Field crop: maize
Growth stage: 2
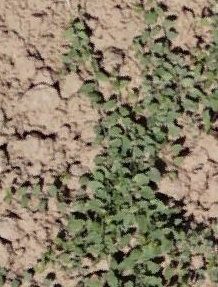
Species: convolvulus